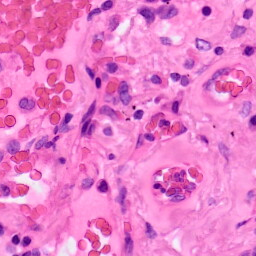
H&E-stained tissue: Lung